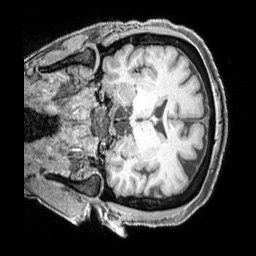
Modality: T1w
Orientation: coronal
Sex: female
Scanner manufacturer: siemens
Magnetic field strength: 3 T
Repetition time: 2.3 s
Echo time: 0.00226 s